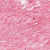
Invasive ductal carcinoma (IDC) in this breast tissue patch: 0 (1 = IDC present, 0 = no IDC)